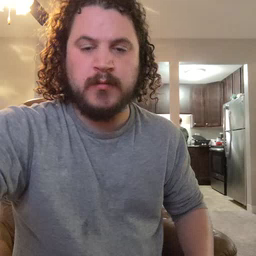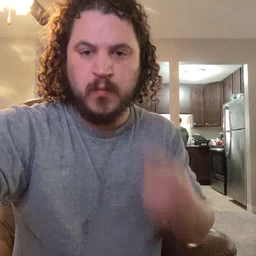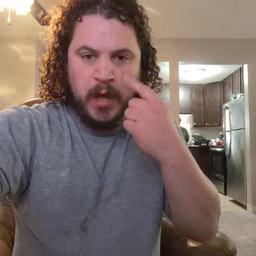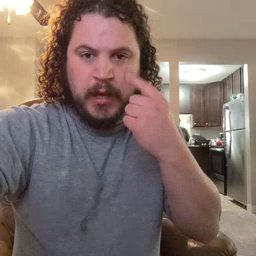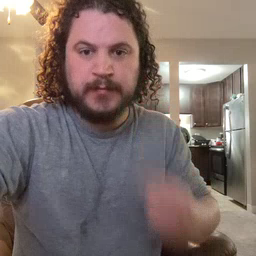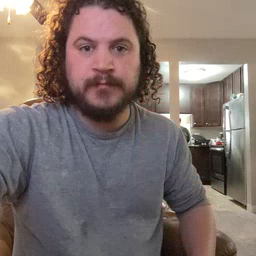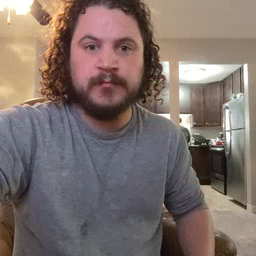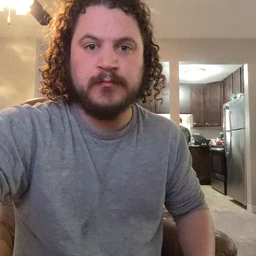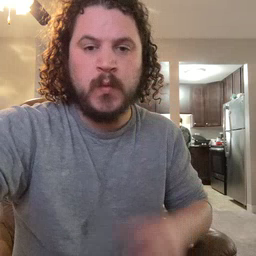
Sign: cry